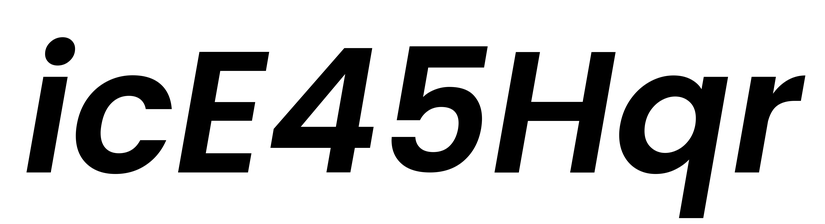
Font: Poppins-SemiBoldItalic